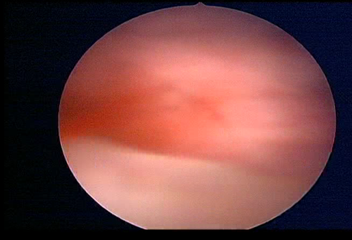
Modality: WLC
Class: Normal mucosa
Bladder cancer association: No